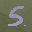
Label: 5